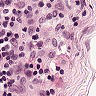
Metastatic tissue present: no